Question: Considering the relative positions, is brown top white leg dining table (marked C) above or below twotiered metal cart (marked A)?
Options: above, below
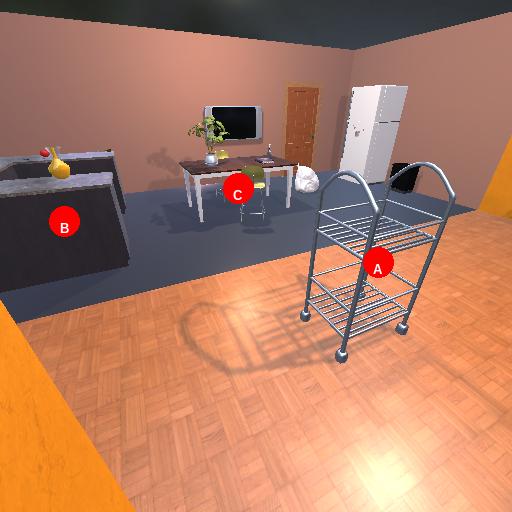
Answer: above